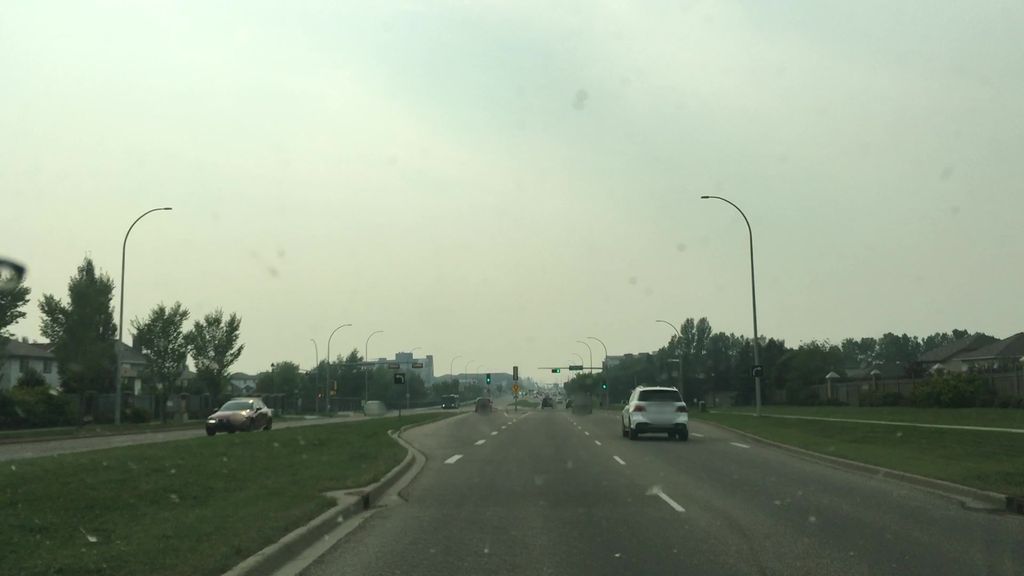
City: edmonton